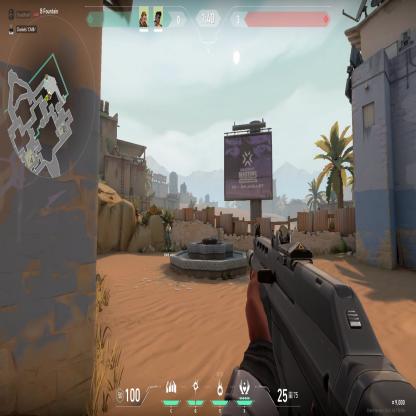
Label: teammate